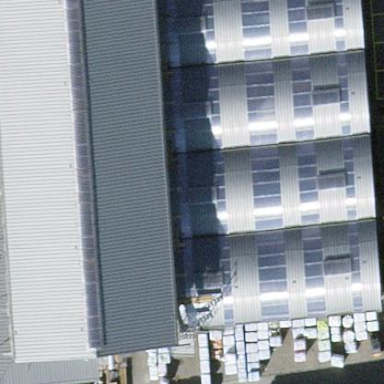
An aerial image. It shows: The roof of the building is slate gray.